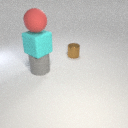
large red rubber sphere above large gray rubber cylinder